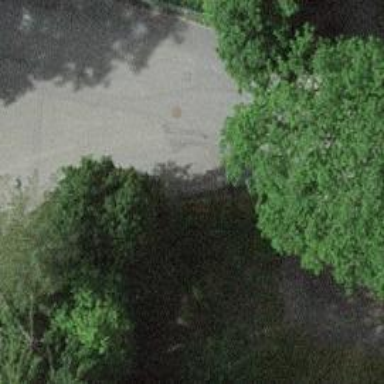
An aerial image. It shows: Unclassified road with asphalt surface.